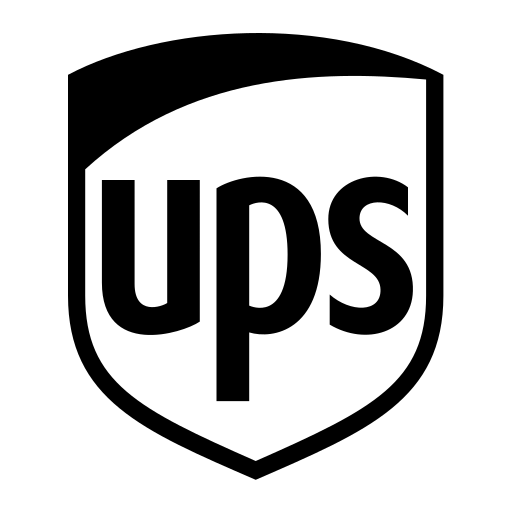
Tags: icon, FontAwesome, fa-icon, brand, ups